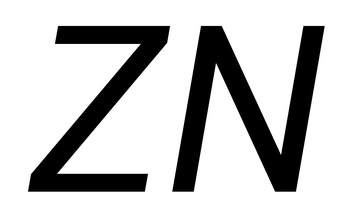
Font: Roboto-Italic_Italic